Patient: sex F, age 61
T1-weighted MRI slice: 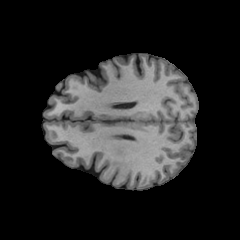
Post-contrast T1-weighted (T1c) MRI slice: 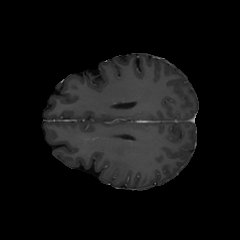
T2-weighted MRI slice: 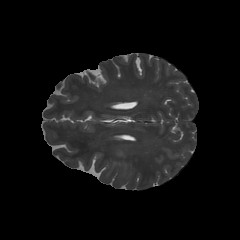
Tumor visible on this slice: yes
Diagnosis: Glioblastoma, IDH-wildtype
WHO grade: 4